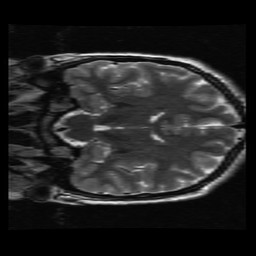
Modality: T2w
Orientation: coronal
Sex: female
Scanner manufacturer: ge
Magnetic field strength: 3 T
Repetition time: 5 s
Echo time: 0.1013 s